Field crop: maize
Growth stage: 1
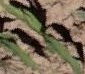
Species: maize